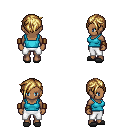
a pixel art fantasy rpg character, female body template, human, dark skin, teal pirate shirt, white pants, blonde pixie cut hairstyle, leather bracers, gray slippers, four views (front, back, left, right), 2x2 character sprite sheet, small pixel art, hard edges, no anti-aliasing